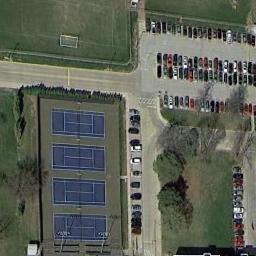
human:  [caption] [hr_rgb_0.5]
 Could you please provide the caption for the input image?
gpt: There are many cars in the parking lot next to the tennis courts .

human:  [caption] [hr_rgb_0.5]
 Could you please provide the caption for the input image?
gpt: There are two small tennis courts in blue and green .

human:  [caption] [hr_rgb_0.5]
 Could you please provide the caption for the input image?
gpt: The tennis court is on the grass next to some trees and parking lot .

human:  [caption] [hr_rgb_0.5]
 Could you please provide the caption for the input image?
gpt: Neatly arranged tennis court next to lawn and parking lot .

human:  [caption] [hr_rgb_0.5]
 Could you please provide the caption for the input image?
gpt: There are many cars on the parking lot beside the tennis courts .